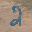
Label: 2